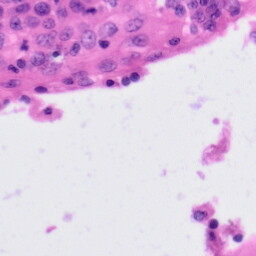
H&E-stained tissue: Tonsil